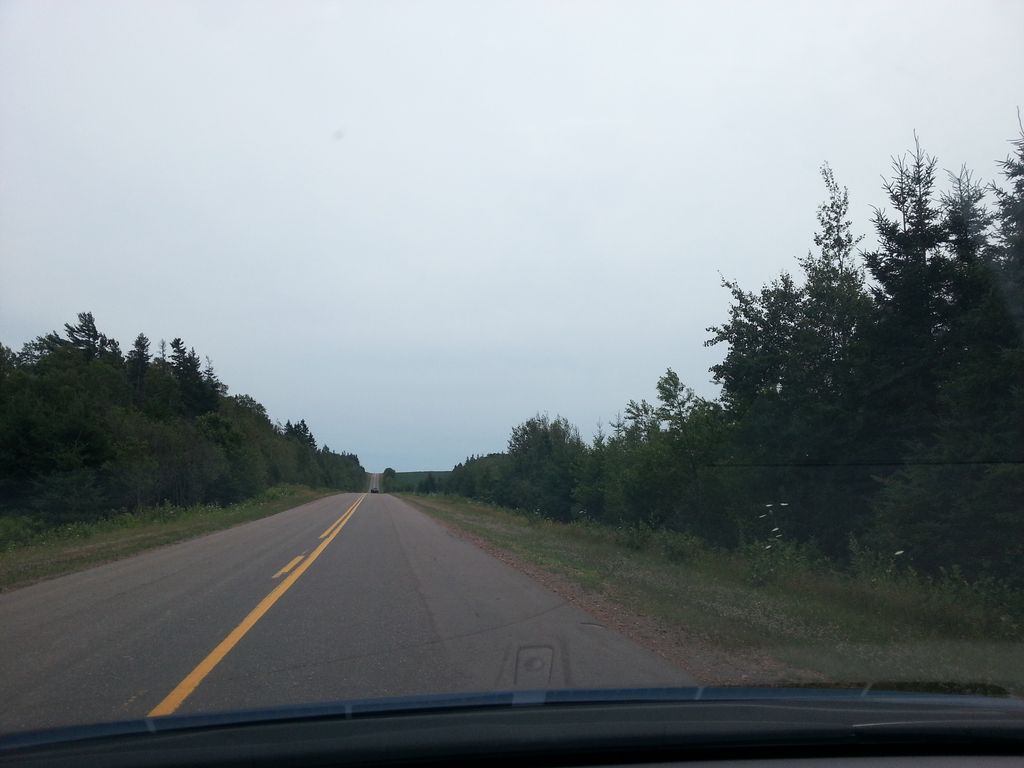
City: charlottetown